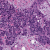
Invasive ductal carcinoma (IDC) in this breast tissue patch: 1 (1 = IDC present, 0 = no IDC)